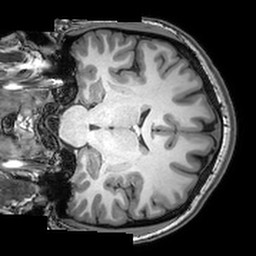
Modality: T1w
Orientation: coronal
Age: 25
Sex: male
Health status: healthy
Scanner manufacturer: philips
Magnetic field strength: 3 T
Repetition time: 0.007102 s
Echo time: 0.003234 s